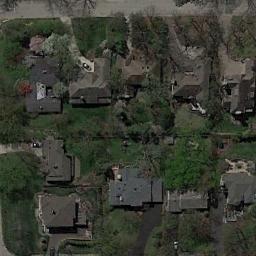
Label: residential